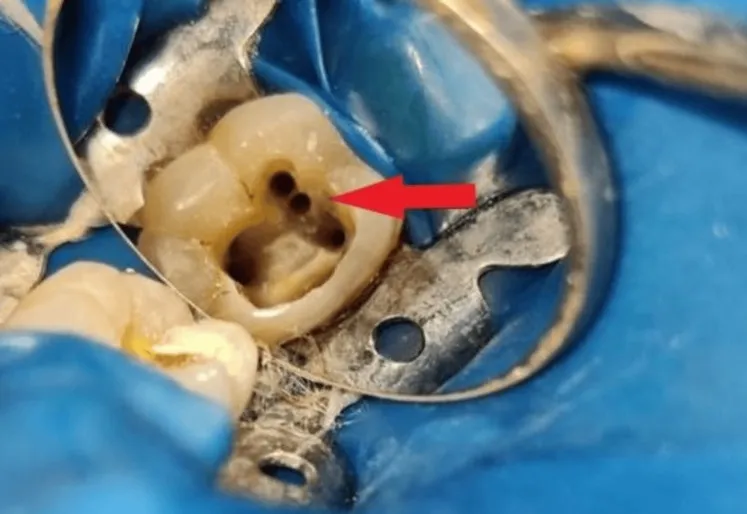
Access opening with the mandibular right first molar with the red arrow indicating the presence of the mid-mesial canal.
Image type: medical_photograph (other_medical_photograph)